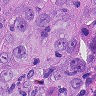
Metastatic tissue present: yes